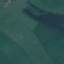
Land use / land cover class: Pasture